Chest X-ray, PA view. Patient: 32 years old, sex M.
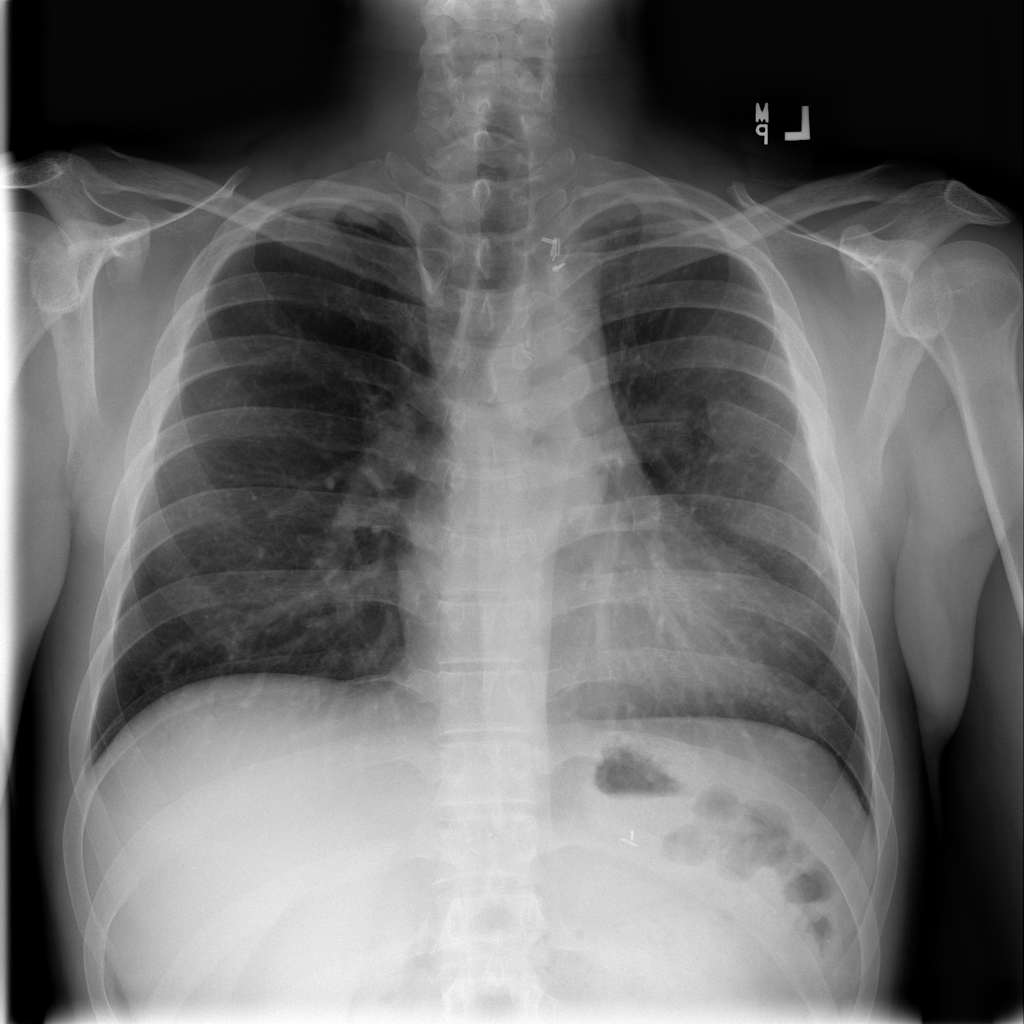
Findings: Pleural_Thickening